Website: bh-photo
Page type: cross-sells
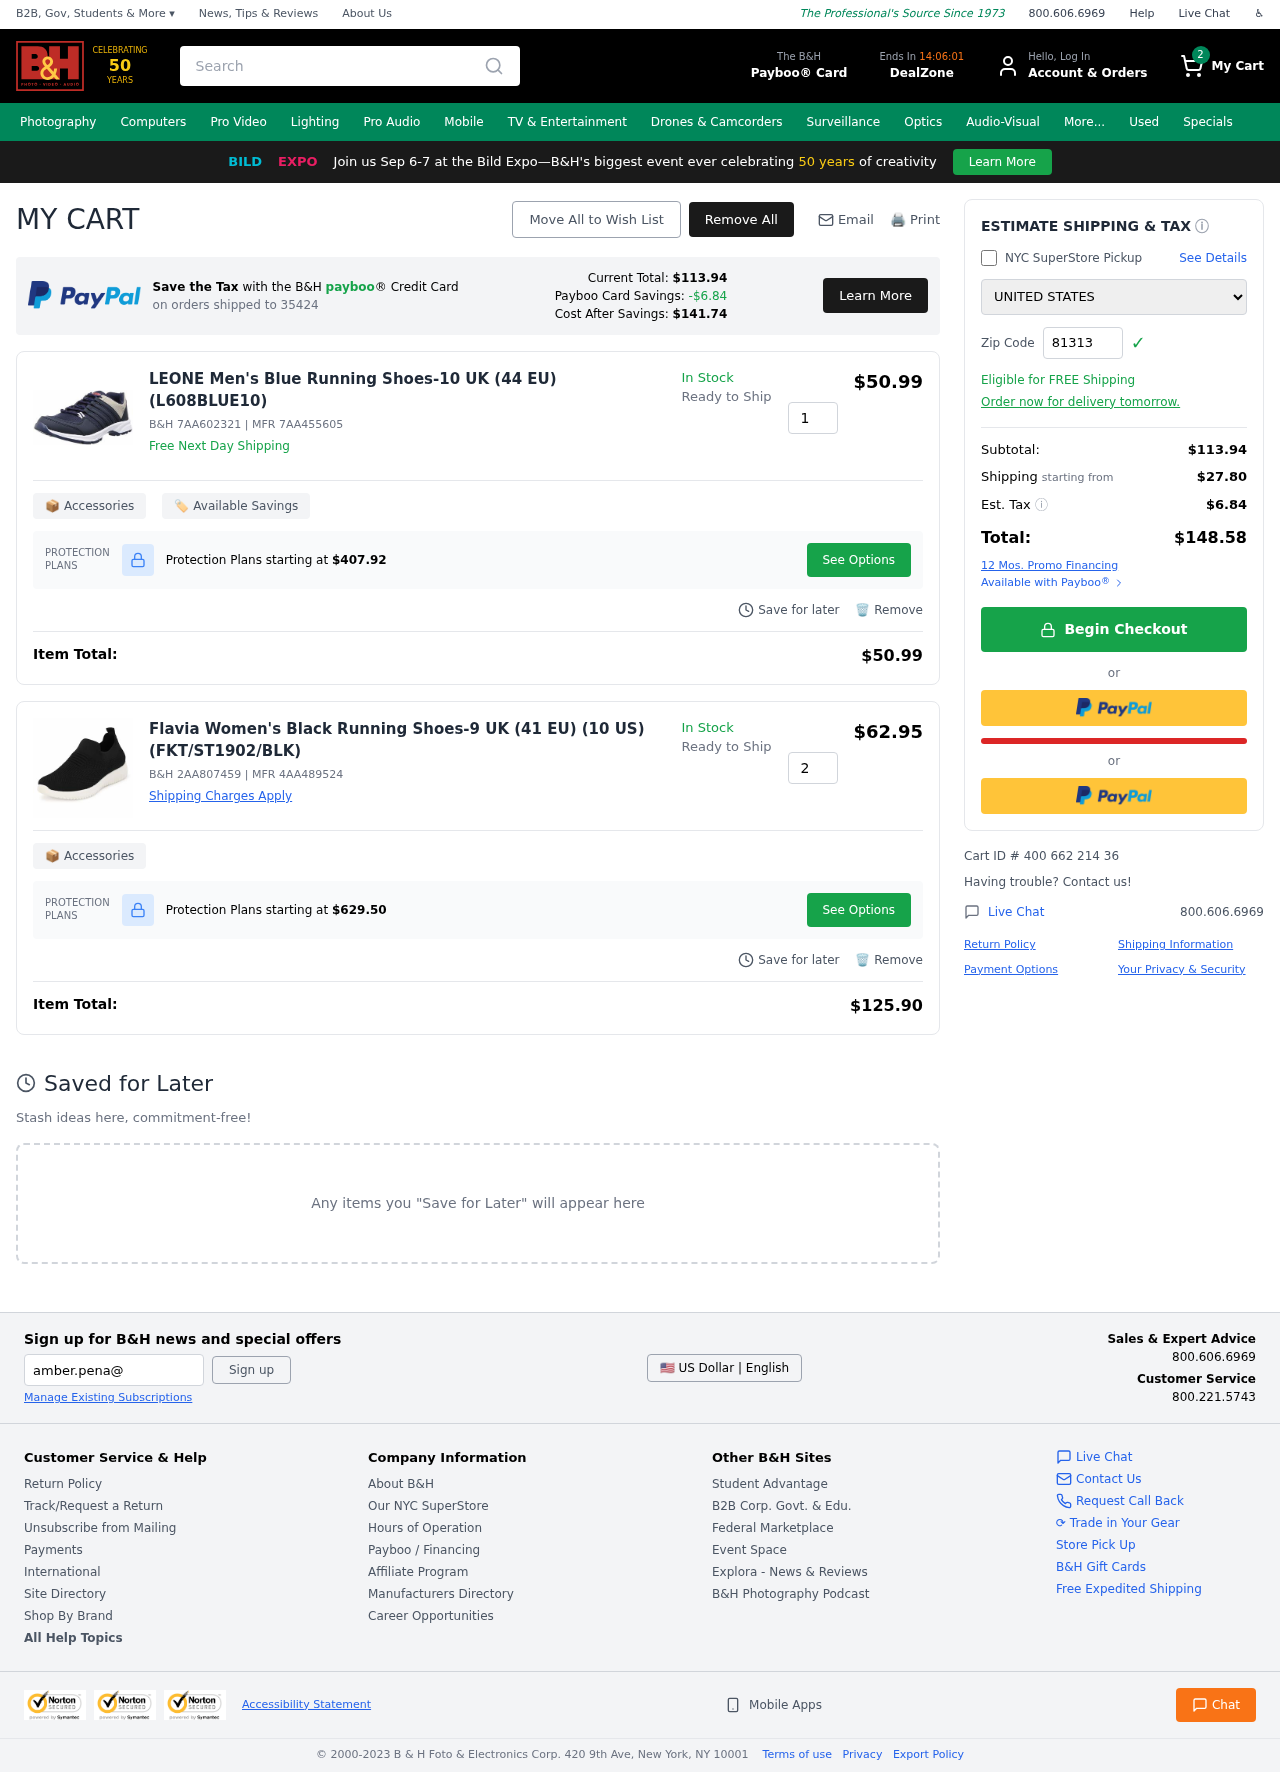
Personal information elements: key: PII_COUNTRY
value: United States
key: PII_POSTCODE
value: on orders shipped to 35424
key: PII_POSTCODE2
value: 81313
Product elements: key: PRODUCT1_NAME
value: LEONE Men's Blue Running Shoes-10 UK (44 EU) (L608BLUE10)
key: PRODUCT1_PRICE
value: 50.99
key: PRODUCT1_QUANTITY
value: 1
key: PRODUCT2_NAME
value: Flavia Women's Black Running Shoes-9 UK (41 EU) (10 US) (FKT/ST1902/BLK)
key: PRODUCT2_PRICE
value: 62.95
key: PRODUCT2_QUANTITY
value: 2
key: PRODUCT1_SKU
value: B&H 7AA602321
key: PRODUCT1_MFR
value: MFR 7AA455605
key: PRODUCT1_PROTECTION_PRICE
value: $407.92
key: PRODUCT1_ITEM_TOTAL
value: $50.99
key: PRODUCT2_SKU
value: B&H 2AA807459
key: PRODUCT2_MFR
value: MFR 4AA489524
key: PRODUCT2_PROTECTION_PRICE
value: $629.50
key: PRODUCT2_ITEM_TOTAL
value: $125.90
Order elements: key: ORDER_NUM_ITEMS
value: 2
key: PAYBOO_CURRENT_TOTAL
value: $113.94
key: ORDER_SUBTOTAL
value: $113.94
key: ORDER_SHIPPING_COST
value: $27.80
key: ORDER_TAX
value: $6.84
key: ORDER_TOTAL
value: $148.58
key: ORDER_ID
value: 400 662 214 36
Search elements: key: HEADER_SEARCH
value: Search
Other elements: key: PAYBOO_SAVINGS
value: -$6.84
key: PAYBOO_COST_AFTER_SAVINGS
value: $141.74